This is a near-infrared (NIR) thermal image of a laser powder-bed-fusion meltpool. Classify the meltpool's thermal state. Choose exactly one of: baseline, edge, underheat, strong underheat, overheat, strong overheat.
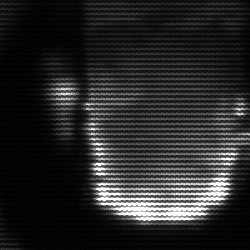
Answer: baseline